Interaction volume radius: 10 \u00c5
Interaction volume height: 10 \u00c5
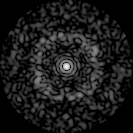
Disorder parameter: 0.8059